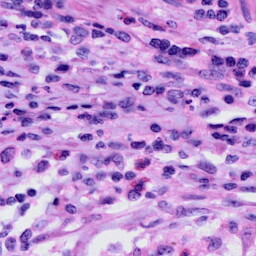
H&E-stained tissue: Cervix